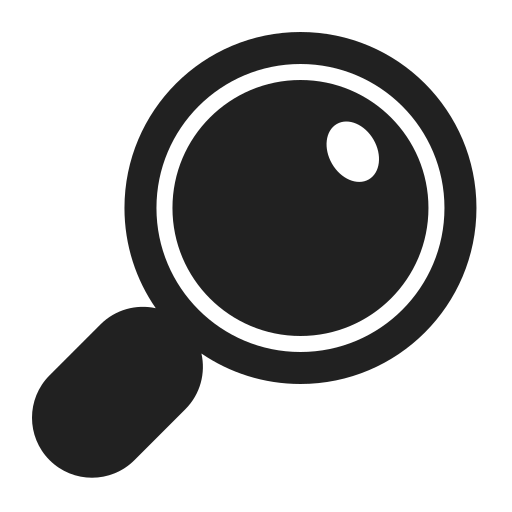
magnifying glass tilted right high contrast